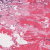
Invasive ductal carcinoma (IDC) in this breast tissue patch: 0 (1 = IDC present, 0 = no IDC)